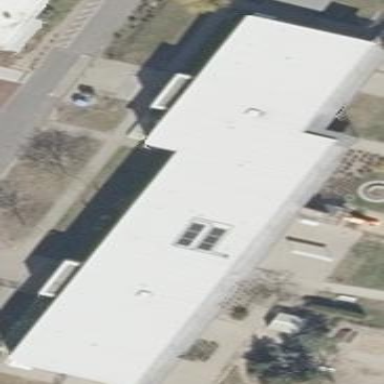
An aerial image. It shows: Kindergarten building.